Interaction volume radius: 10 \u00c5
Interaction volume height: 15 \u00c5
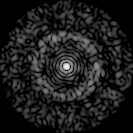
Disorder parameter: 0.8529